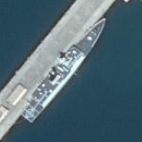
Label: cruiser